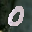
Label: 0